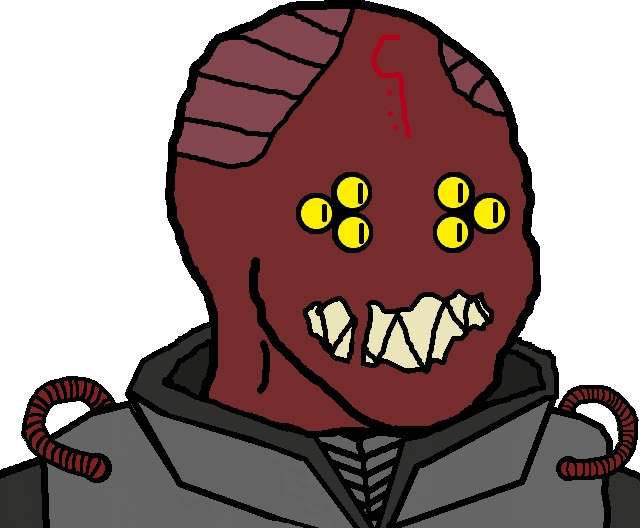
Label: 5_Oomer